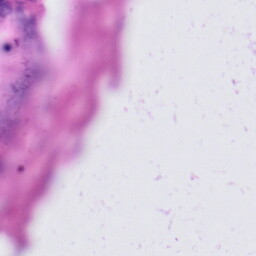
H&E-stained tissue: Prostate